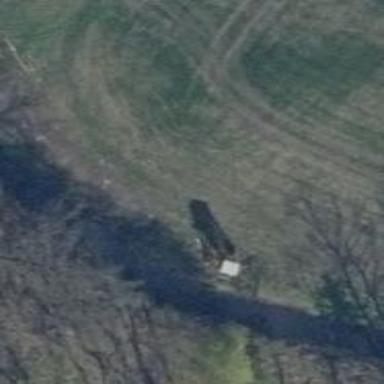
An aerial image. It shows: Hunting stand.